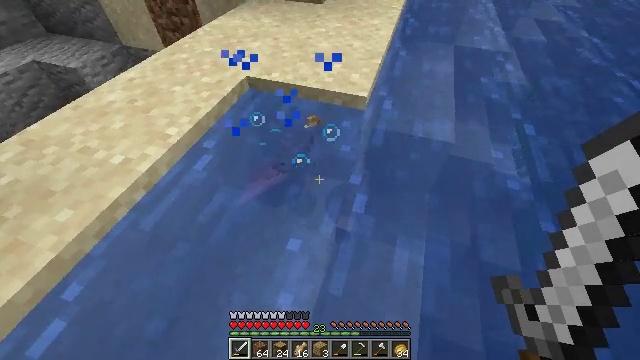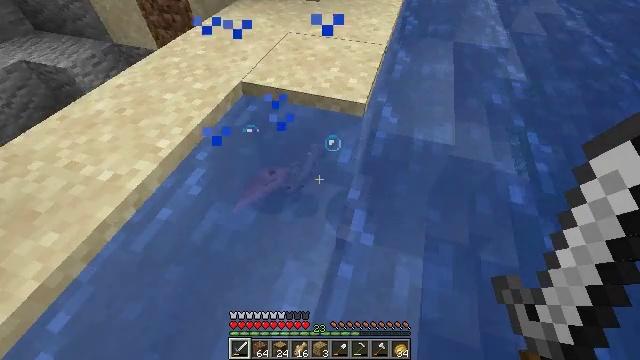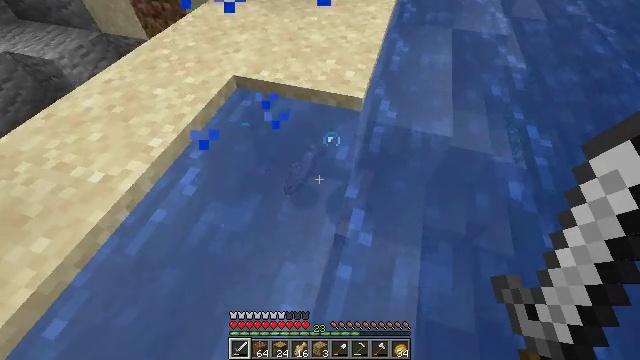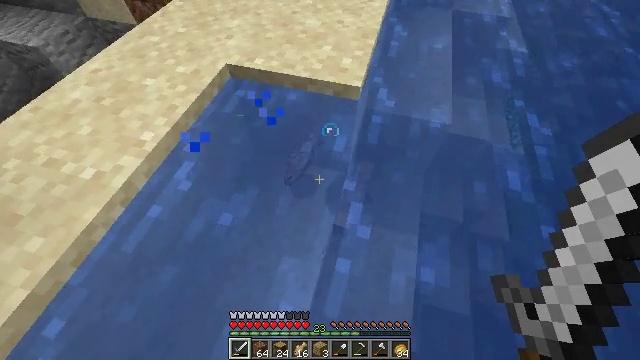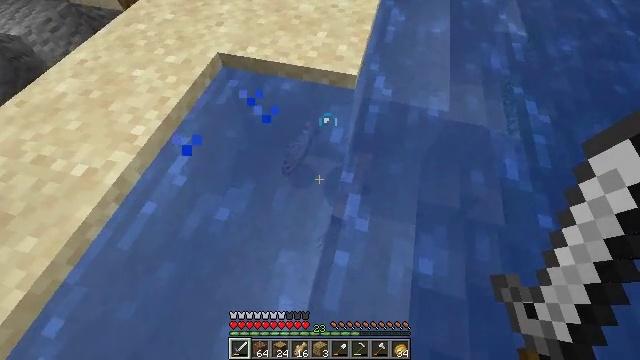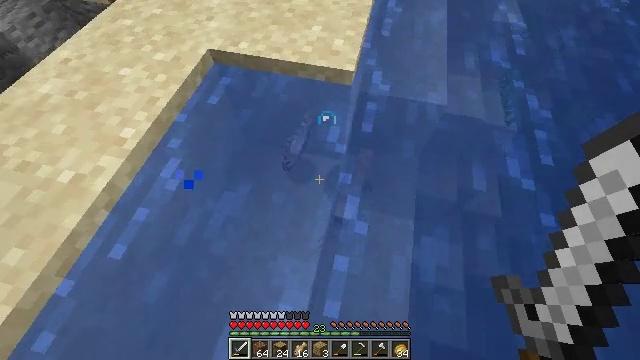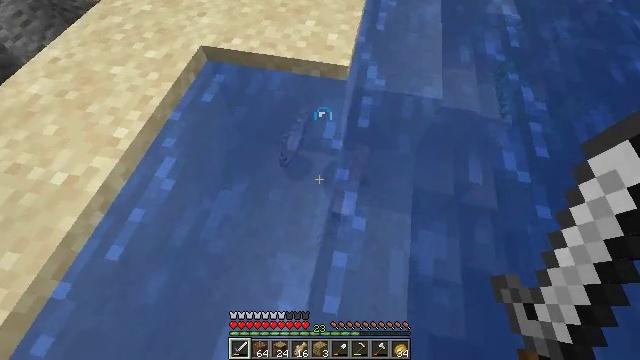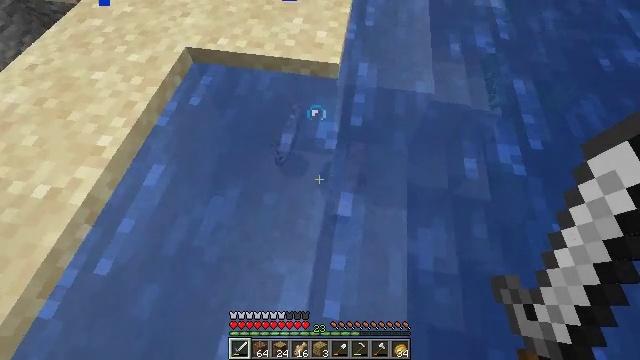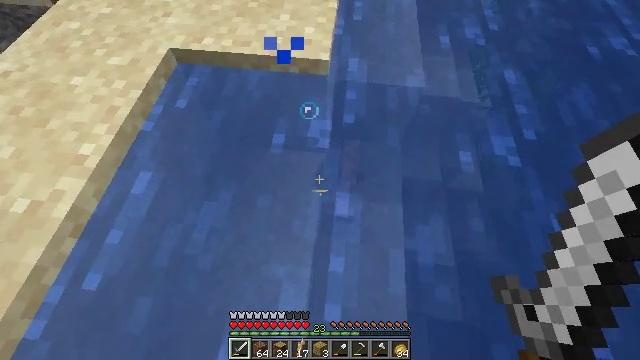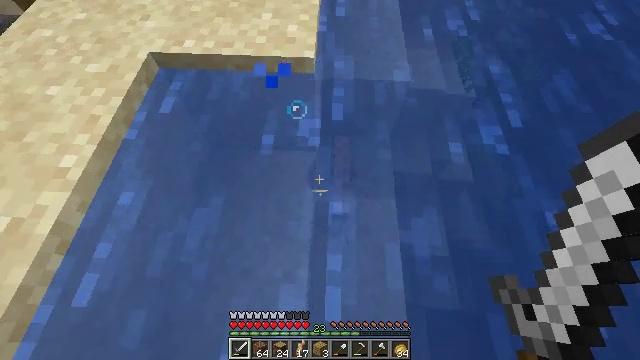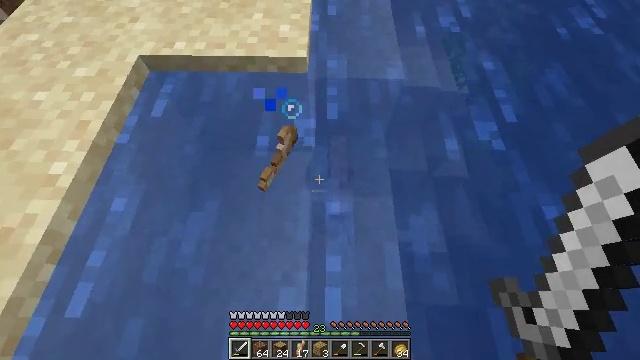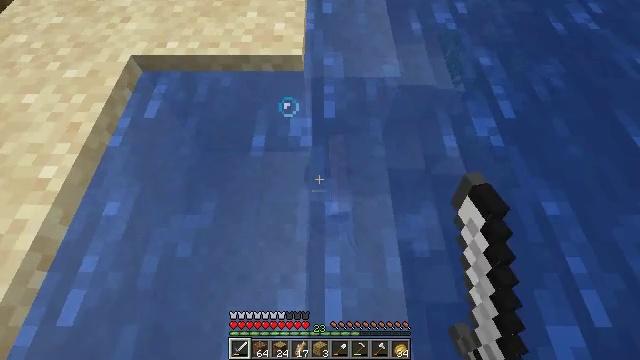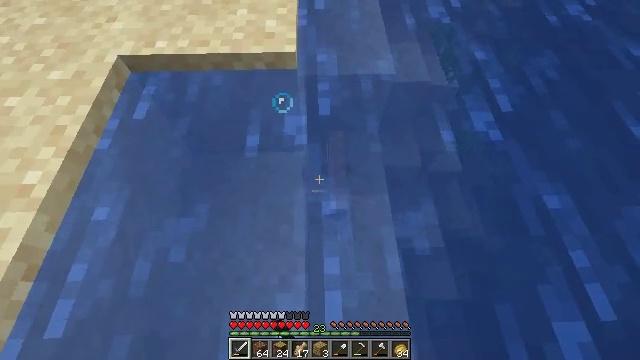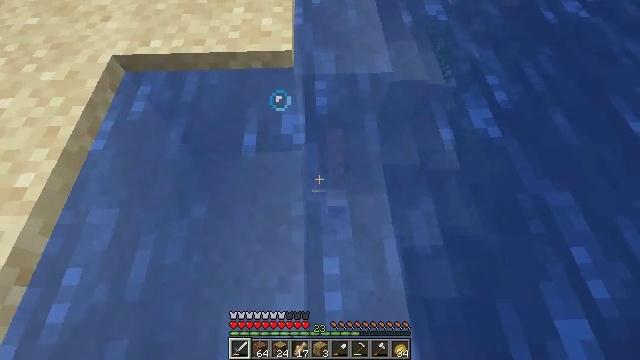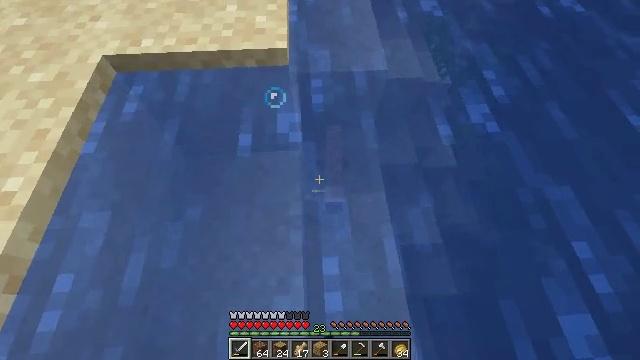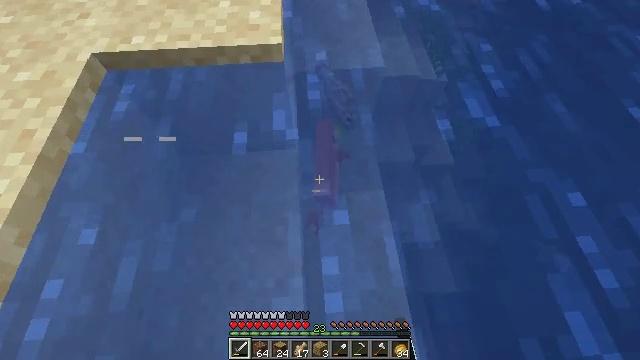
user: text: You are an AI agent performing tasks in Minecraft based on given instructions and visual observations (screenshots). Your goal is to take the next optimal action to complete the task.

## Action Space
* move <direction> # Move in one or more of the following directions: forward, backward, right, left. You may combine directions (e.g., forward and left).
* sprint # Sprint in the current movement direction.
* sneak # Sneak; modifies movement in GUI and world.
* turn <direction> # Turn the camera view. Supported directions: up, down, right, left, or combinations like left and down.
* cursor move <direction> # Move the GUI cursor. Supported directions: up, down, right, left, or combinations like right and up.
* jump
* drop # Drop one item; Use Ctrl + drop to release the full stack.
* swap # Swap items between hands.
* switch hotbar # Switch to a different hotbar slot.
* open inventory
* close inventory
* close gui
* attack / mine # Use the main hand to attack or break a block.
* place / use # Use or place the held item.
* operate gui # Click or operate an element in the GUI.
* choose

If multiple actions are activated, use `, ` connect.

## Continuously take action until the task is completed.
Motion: motion action
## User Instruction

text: Catch and defeat a cod.
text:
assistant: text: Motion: turn down
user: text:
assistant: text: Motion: turn down
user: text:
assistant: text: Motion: turn down
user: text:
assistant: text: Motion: turn right and down
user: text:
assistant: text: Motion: turn right and down
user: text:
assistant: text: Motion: turn right
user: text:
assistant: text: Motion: turn right
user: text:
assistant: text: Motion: turn right
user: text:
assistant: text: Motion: turn right
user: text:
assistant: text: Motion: turn right, attack / mine
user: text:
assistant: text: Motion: turn right, attack / mine
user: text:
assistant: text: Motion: turn right, attack / mine
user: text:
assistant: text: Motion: no_op
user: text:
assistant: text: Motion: turn right
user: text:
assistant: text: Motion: turn right
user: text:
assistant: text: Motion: turn right
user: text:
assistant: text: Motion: no_op
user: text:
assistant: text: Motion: no_op
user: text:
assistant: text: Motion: no_op
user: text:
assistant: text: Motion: no_op
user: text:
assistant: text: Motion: no_op
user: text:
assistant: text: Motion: move forward
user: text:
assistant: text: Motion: move forward, turn up
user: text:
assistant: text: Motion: move forward, turn up
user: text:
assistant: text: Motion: move forward, turn up
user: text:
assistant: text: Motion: move forward, turn right and up
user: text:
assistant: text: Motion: move forward, turn up
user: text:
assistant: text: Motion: move forward, turn up
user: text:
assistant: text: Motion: move forward, turn up
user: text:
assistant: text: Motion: move forward, turn up